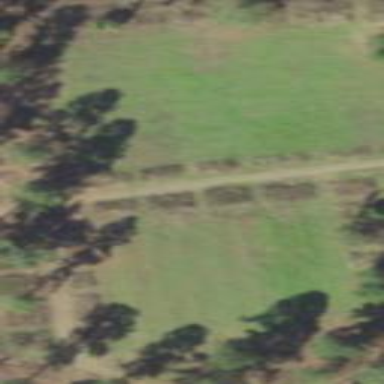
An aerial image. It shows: Orchard.